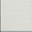
Piece: xx